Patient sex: M
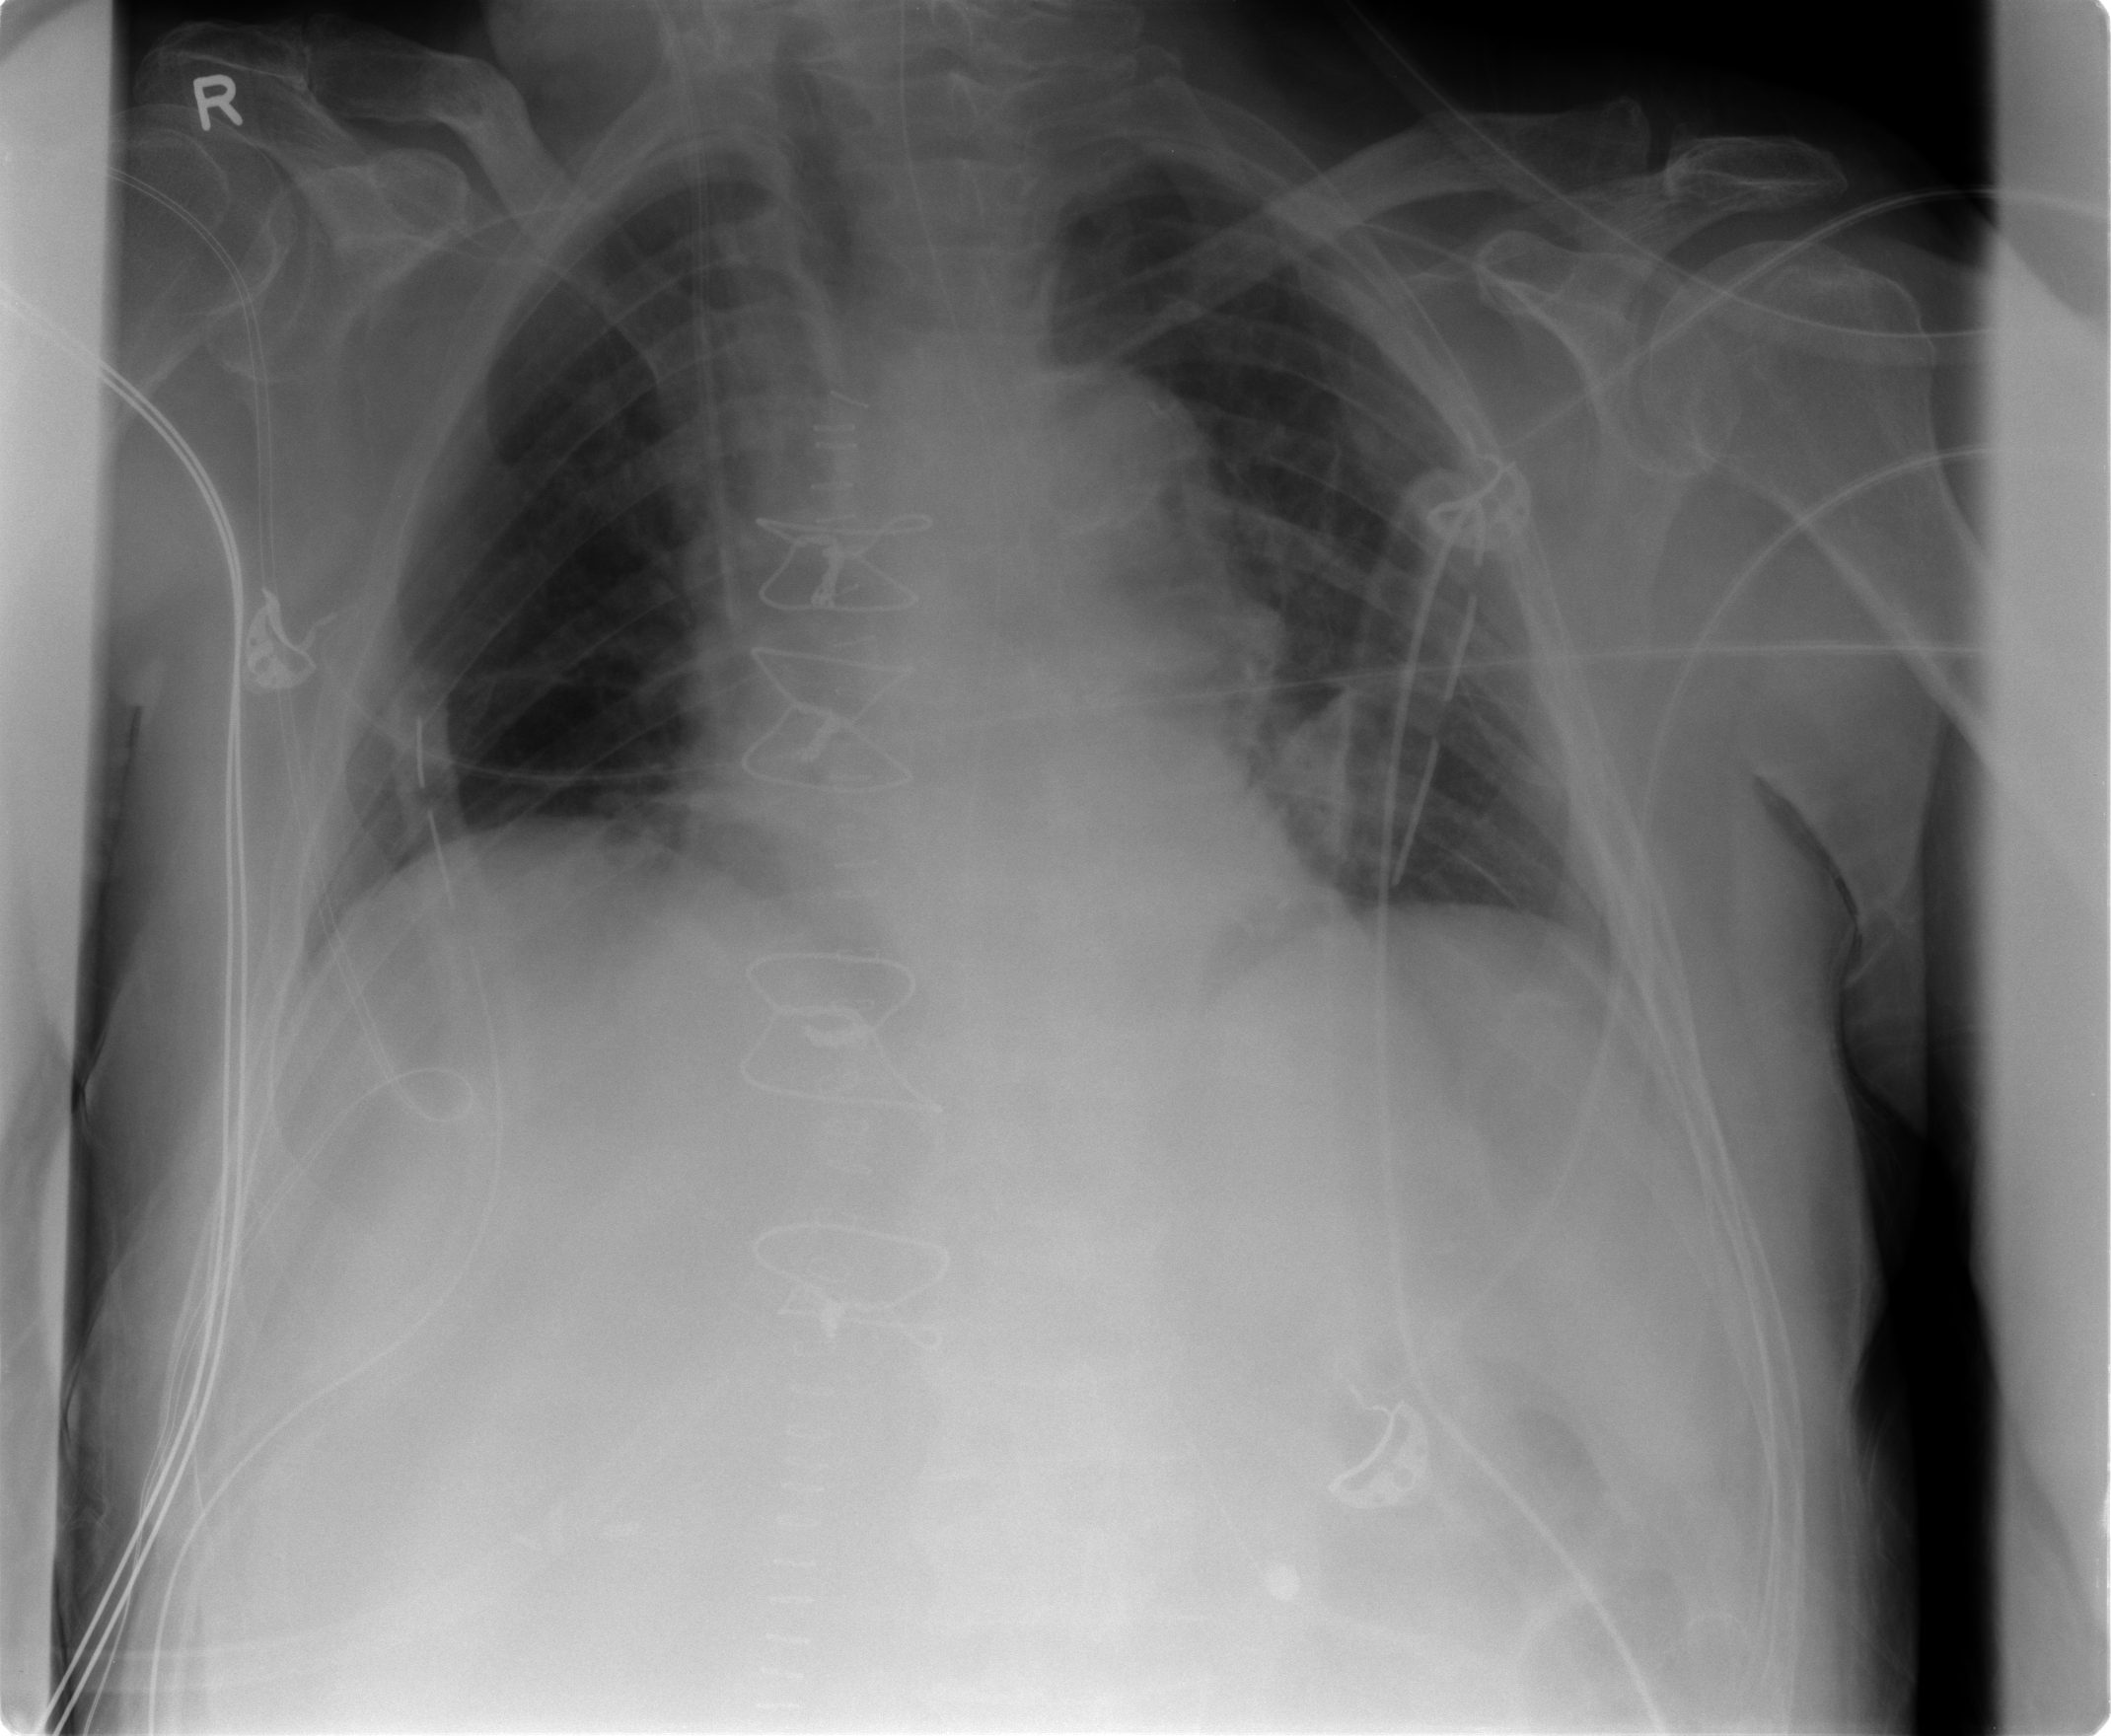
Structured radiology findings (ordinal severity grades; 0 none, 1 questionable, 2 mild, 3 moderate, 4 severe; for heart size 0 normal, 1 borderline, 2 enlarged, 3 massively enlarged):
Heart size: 0
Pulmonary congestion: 2
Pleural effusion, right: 0
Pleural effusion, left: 0
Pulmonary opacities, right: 0
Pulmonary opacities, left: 0
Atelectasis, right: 0
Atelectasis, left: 2